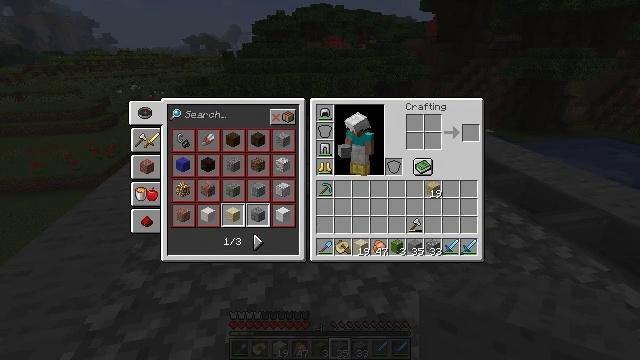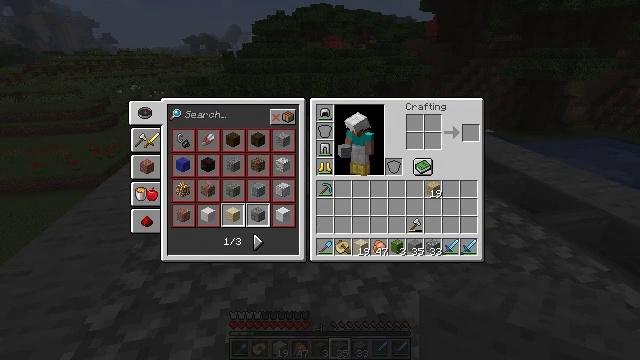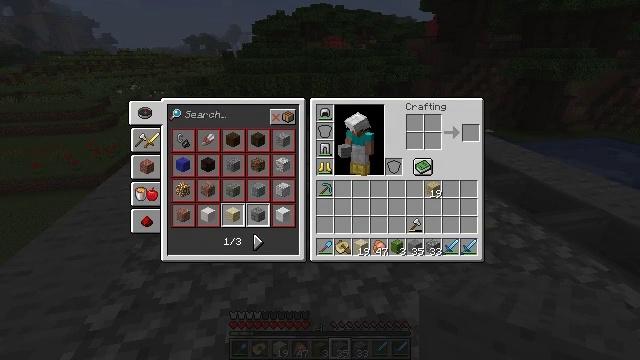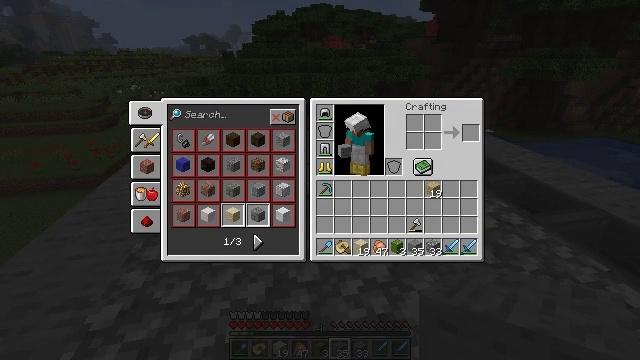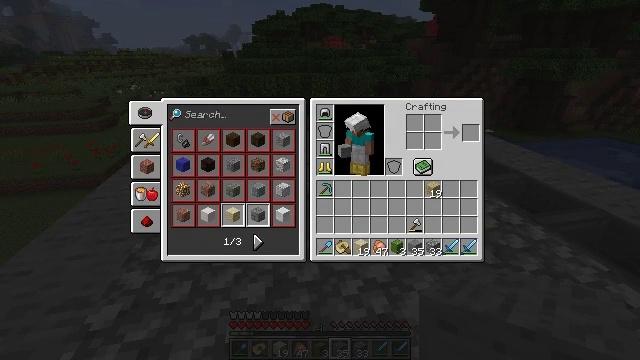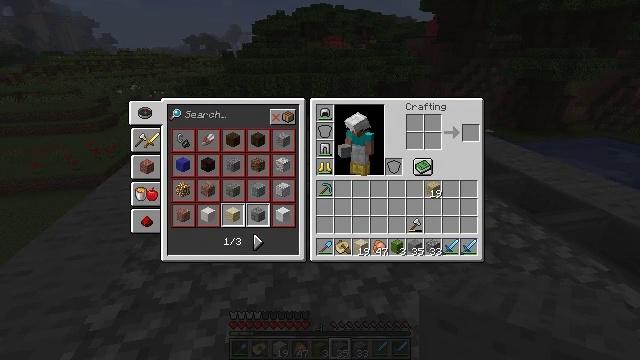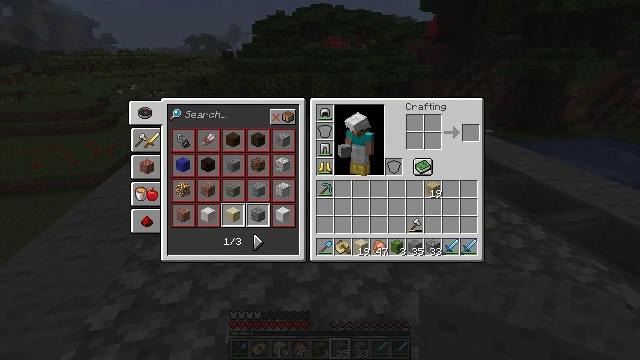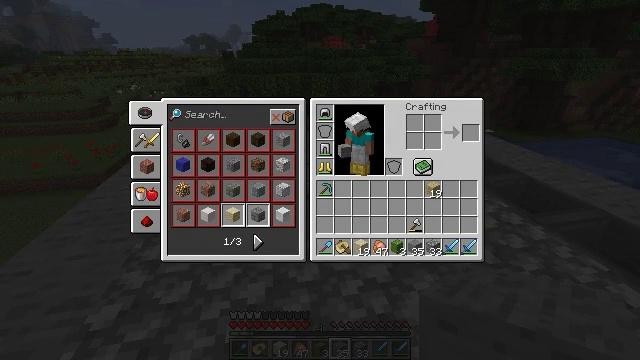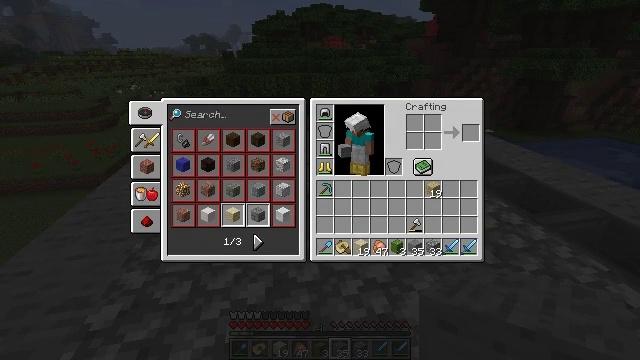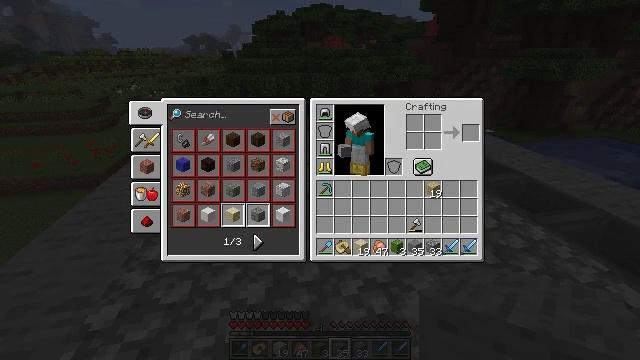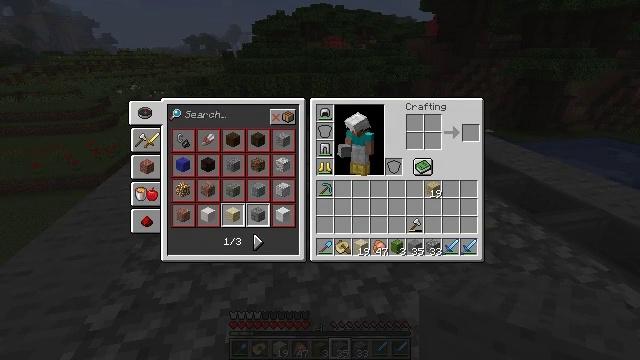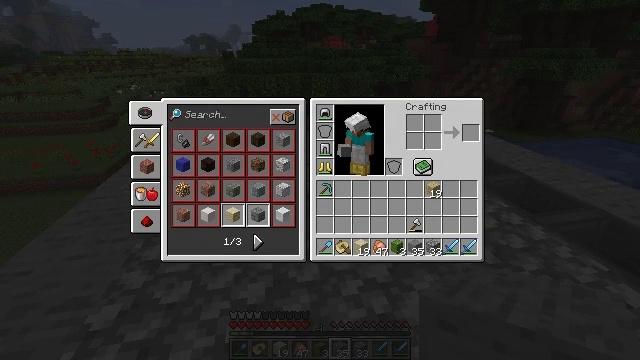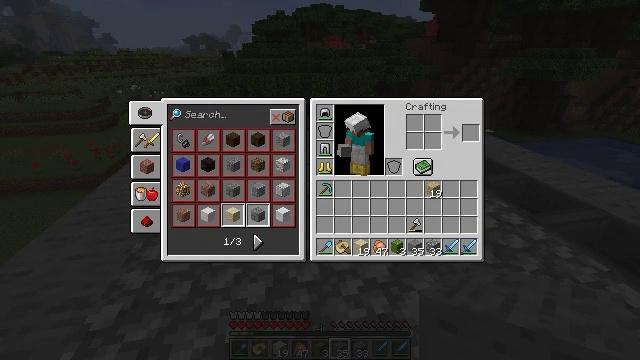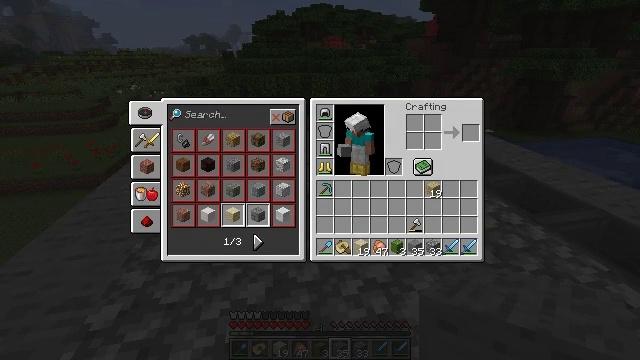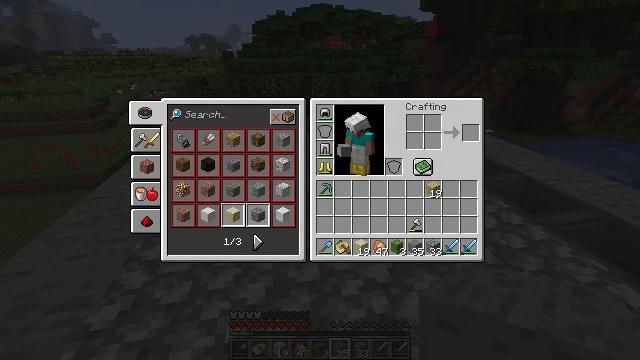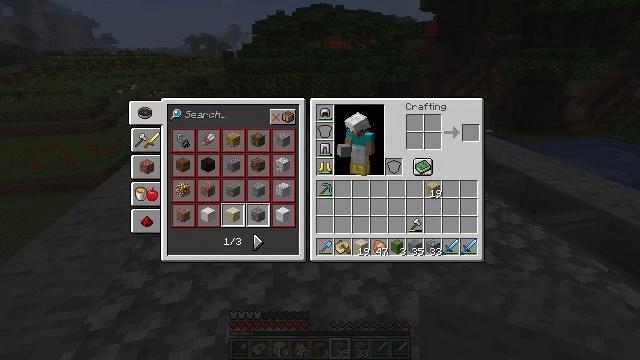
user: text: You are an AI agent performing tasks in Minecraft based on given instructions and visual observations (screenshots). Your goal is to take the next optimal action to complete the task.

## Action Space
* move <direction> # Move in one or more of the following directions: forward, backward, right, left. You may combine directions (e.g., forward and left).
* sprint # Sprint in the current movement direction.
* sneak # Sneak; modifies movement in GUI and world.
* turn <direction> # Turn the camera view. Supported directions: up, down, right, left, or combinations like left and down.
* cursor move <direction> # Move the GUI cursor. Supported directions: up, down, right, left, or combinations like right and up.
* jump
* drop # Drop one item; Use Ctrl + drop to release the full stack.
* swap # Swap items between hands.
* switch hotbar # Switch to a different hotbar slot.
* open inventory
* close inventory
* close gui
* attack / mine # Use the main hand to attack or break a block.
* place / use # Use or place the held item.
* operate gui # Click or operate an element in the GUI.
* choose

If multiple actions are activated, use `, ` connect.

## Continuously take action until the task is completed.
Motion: motion action
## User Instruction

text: Clear the sweet berry bush to collect the sweet berries.
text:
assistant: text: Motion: no_op
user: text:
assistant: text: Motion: no_op
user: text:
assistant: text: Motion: no_op
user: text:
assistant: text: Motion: no_op
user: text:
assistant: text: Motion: no_op
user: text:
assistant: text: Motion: no_op
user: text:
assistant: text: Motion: no_op
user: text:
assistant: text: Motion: no_op
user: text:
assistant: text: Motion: no_op
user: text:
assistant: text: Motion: no_op
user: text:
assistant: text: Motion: no_op
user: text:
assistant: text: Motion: no_op
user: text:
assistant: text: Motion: no_op
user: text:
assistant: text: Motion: no_op
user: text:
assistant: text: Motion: no_op
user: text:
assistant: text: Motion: no_op
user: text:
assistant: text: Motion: no_op
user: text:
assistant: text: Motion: no_op
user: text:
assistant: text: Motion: no_op
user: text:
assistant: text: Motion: no_op
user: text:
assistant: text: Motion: no_op
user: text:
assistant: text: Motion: no_op
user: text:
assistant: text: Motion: no_op
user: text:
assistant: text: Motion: no_op
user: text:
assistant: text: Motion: no_op
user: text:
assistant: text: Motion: no_op
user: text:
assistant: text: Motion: no_op
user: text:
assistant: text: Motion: no_op
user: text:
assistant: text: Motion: no_op
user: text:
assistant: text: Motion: no_op